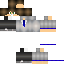
A male human skin with medium skin, wearing brown long hair dressed in a blue suit and black pants, featuring a closed mouth.